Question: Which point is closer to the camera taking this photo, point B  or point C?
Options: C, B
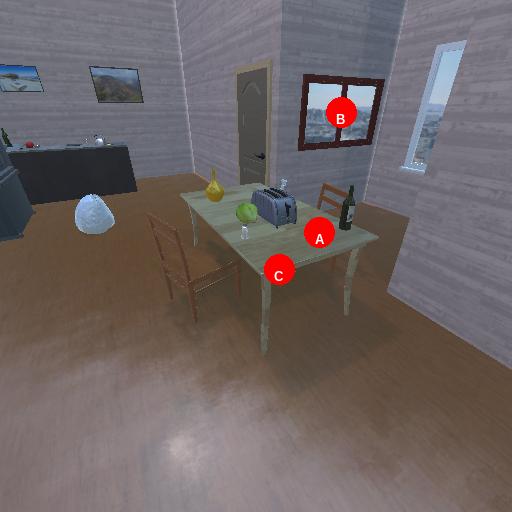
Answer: C